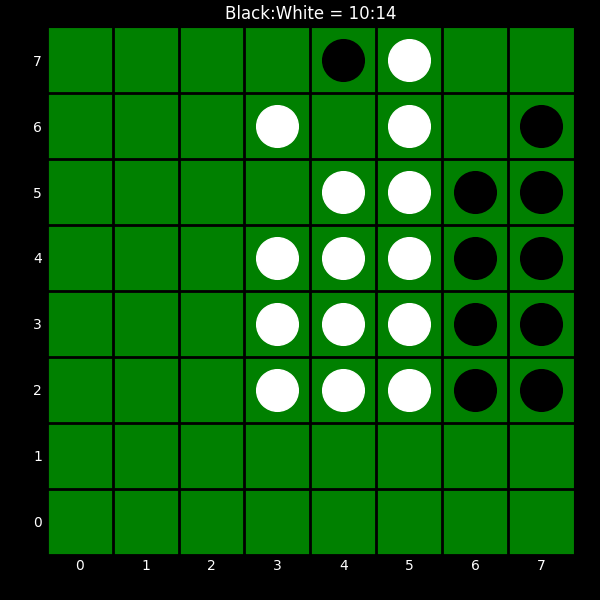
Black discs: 10
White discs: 14